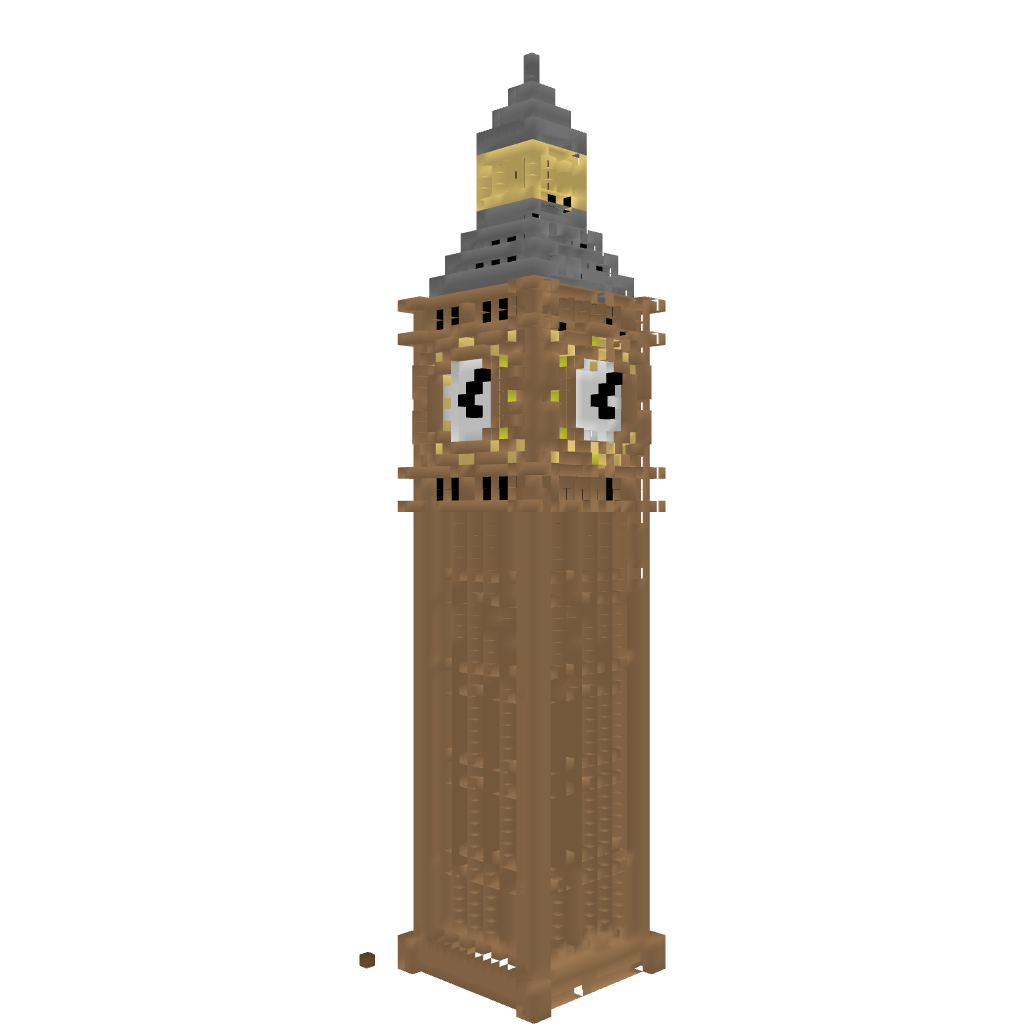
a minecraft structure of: Big Ben tower very high quality